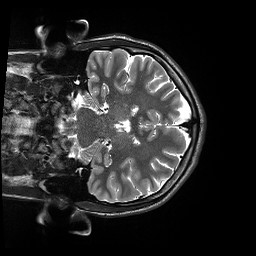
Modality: T2w
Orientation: coronal
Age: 19
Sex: male